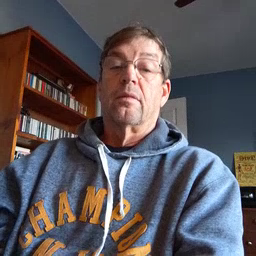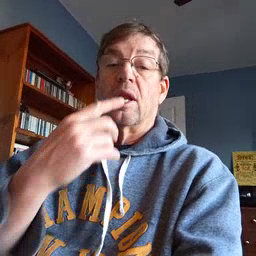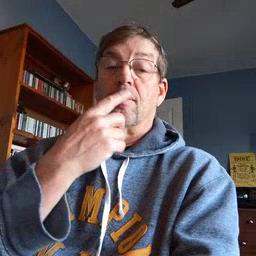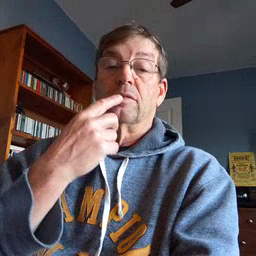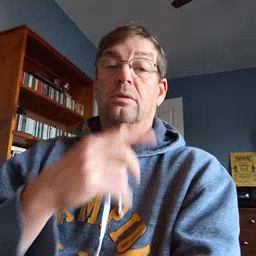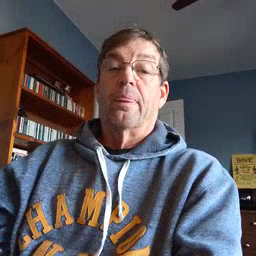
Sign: lips